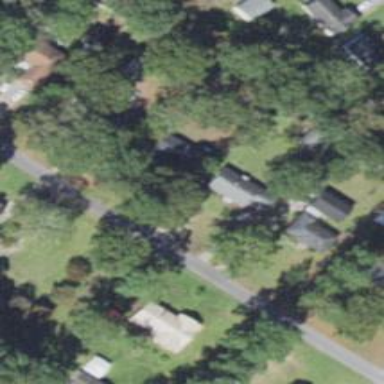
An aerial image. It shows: Residential road.